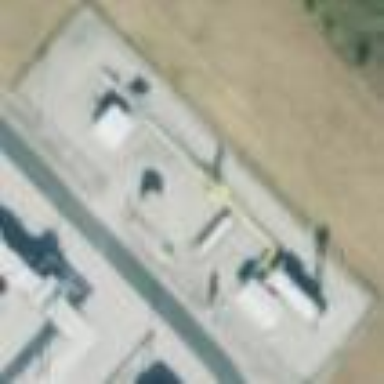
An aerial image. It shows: Industrial substation surrounded by fence.